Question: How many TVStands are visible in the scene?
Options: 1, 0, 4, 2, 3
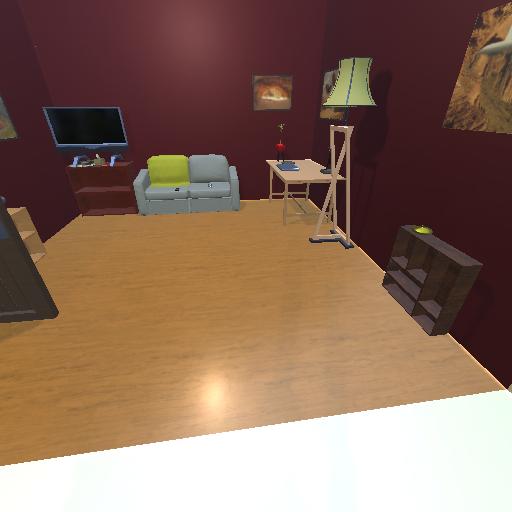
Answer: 1